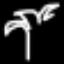
Label: palm tree